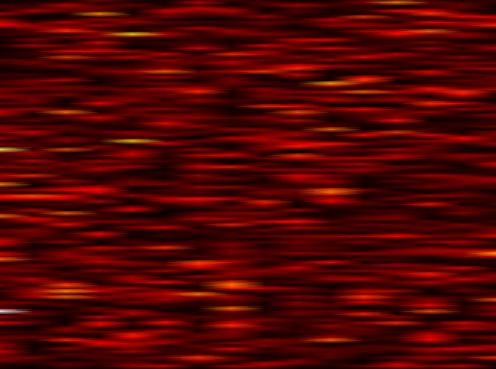
Label: UFMC